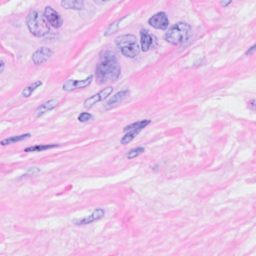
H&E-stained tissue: Breast